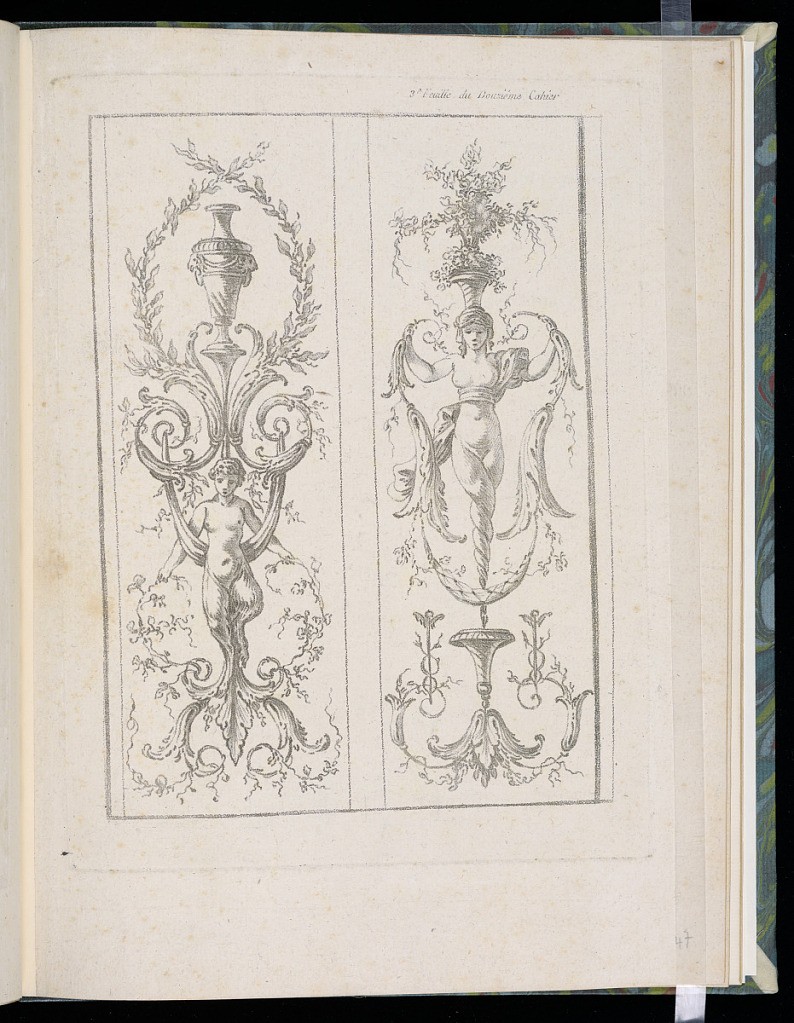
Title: Two Ornament Panel Designs
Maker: Jean-Baptiste Huet, French, 1745 – 1811
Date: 1776–89
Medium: Crayon manner etching on paper
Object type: Print
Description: Two vertical arabesque ornament panel designs featuring female figures as supportive caryatids, vases, flowers, foliate branches, foliate scrolls, fleurons, scrolling leaves (rinceaux), and a festoon of leaves. The plate is numbered